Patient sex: M
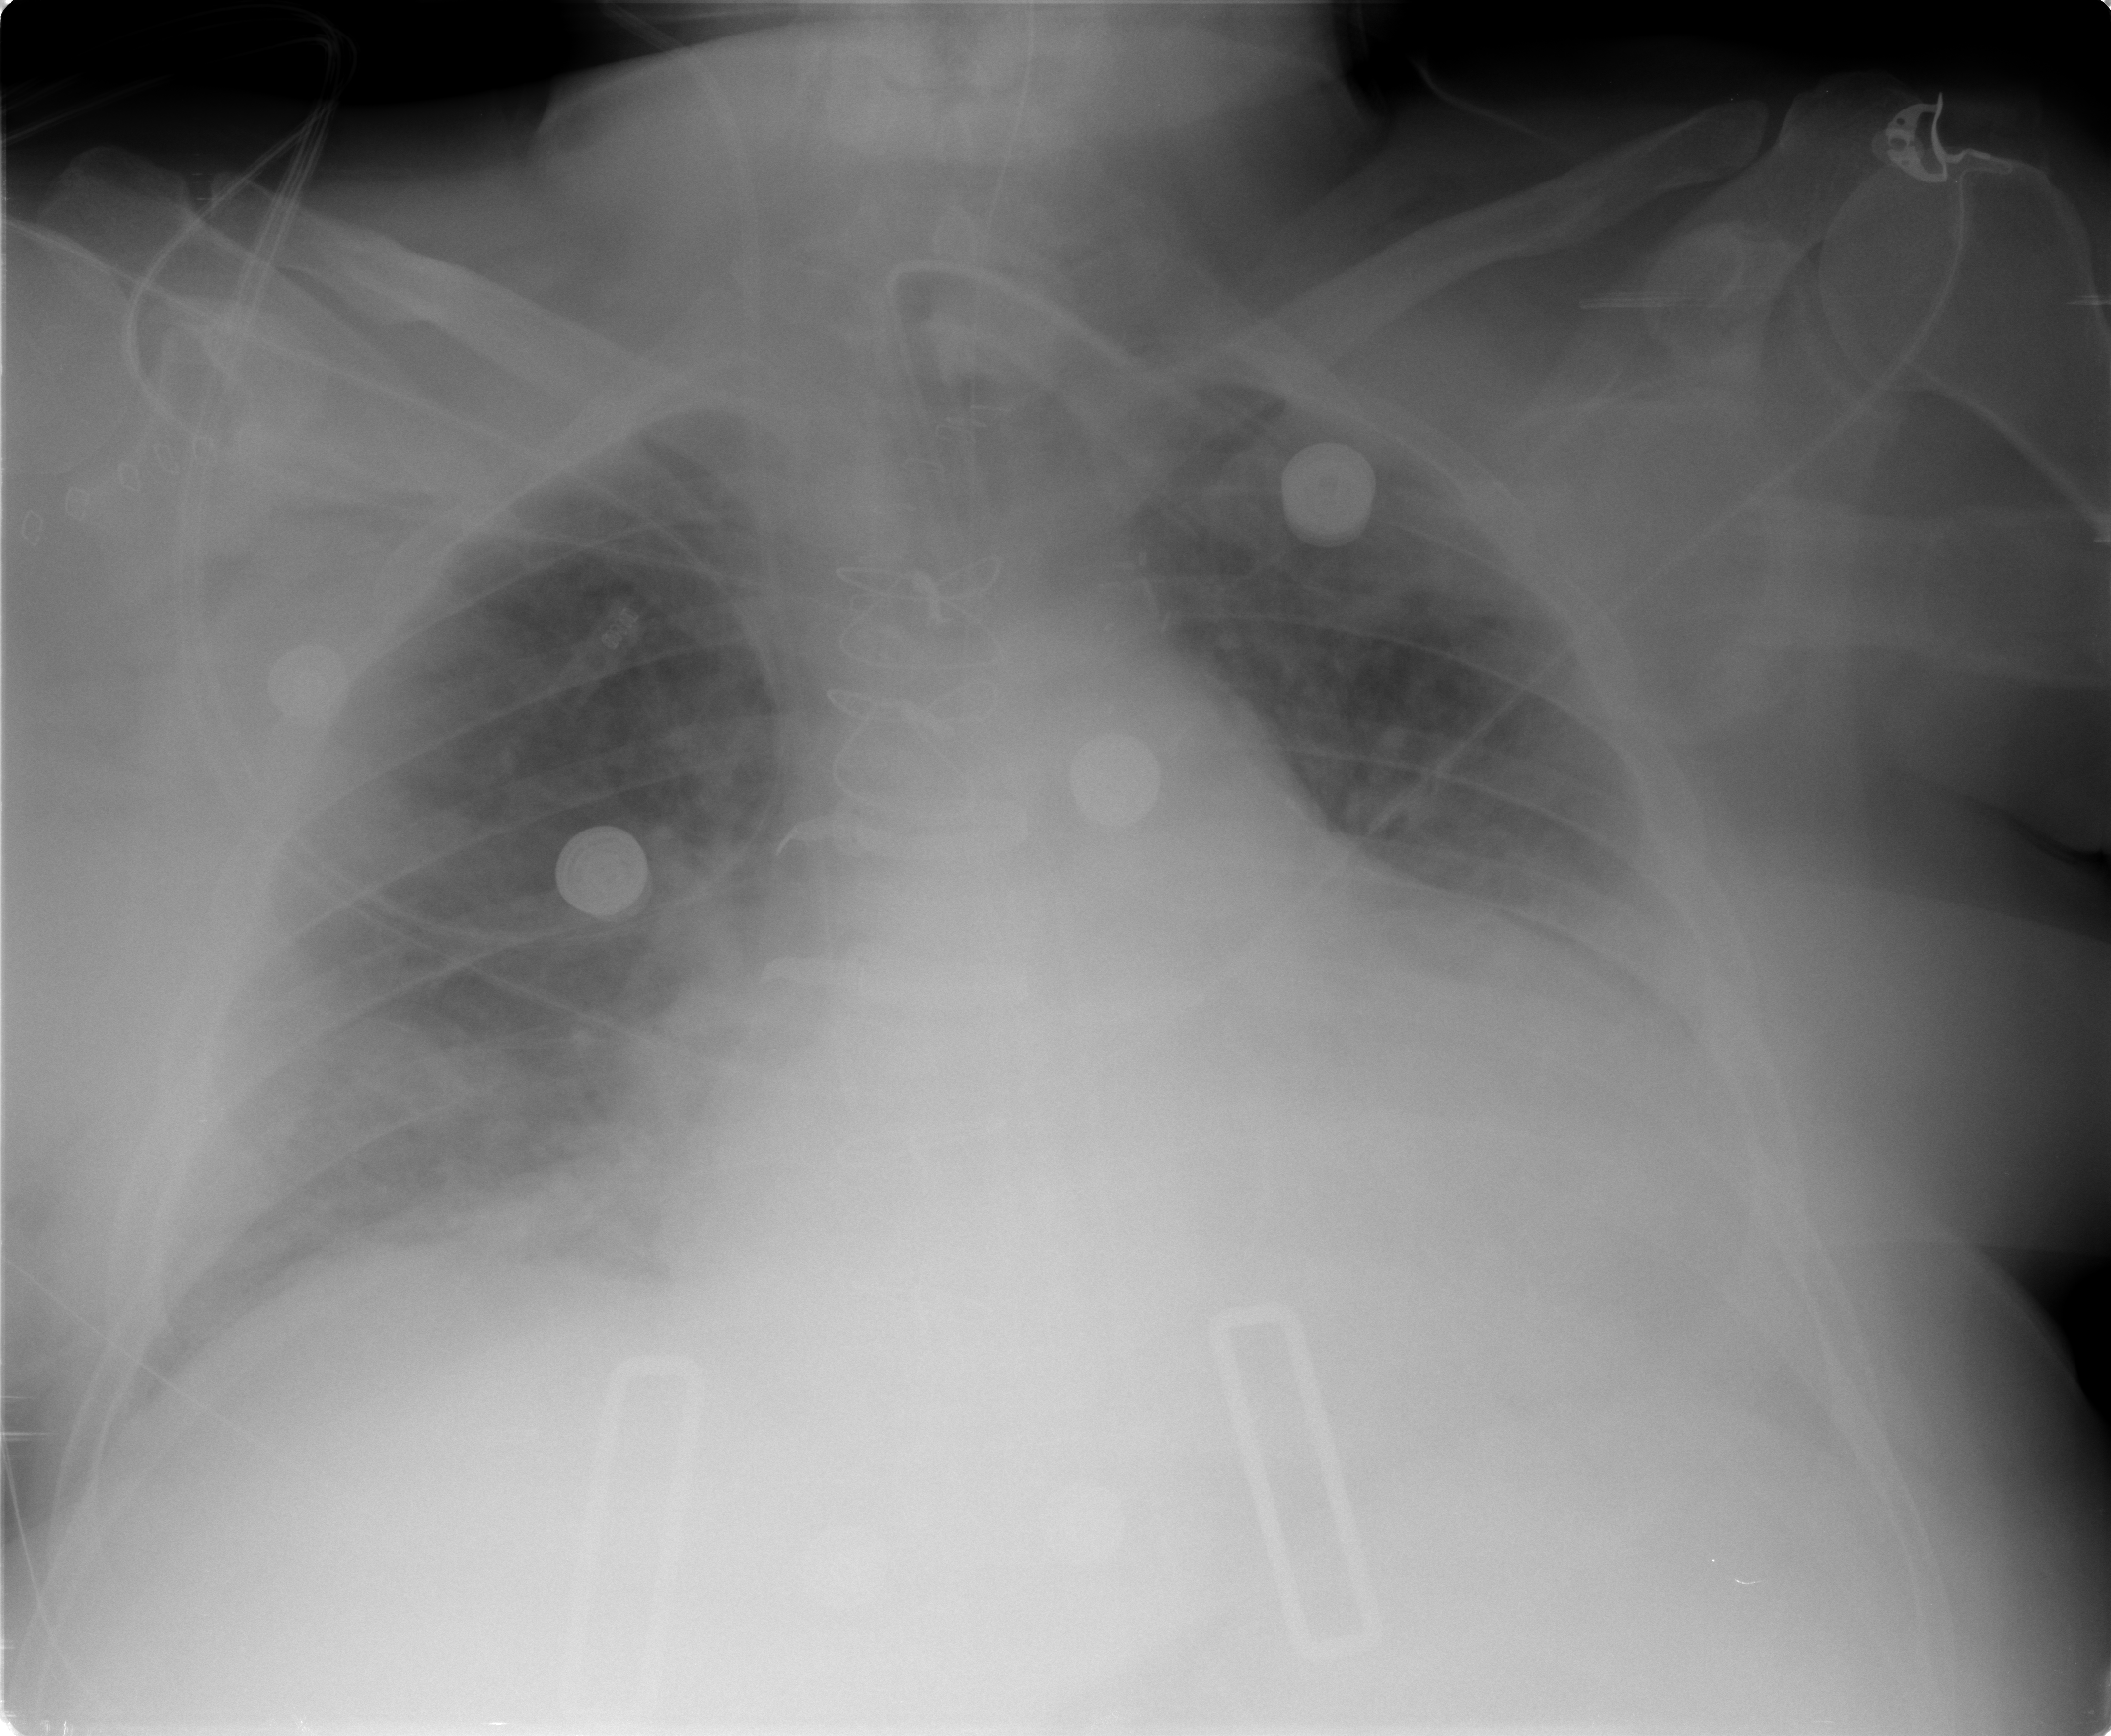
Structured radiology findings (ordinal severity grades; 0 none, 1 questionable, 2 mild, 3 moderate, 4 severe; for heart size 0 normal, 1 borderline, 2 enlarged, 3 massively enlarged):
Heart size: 2
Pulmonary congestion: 2
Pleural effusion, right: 2
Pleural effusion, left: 2
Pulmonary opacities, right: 2
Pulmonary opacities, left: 0
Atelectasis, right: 2
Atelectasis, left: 2